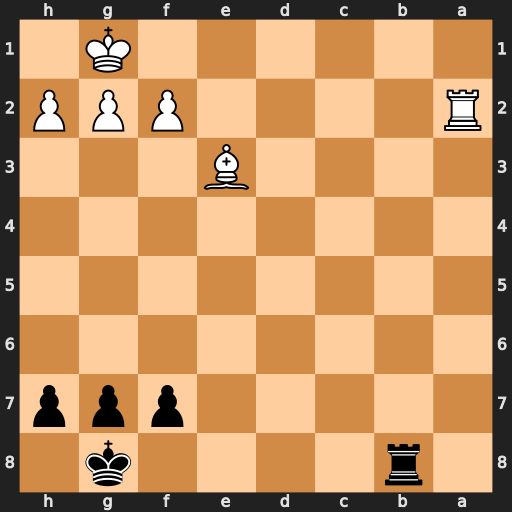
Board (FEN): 1r4k1/5ppp/8/8/8/4B3/R4PPP/6K1
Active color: b
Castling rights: -
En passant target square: -
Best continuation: Rb1+ Bc1 Rxc1#